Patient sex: M
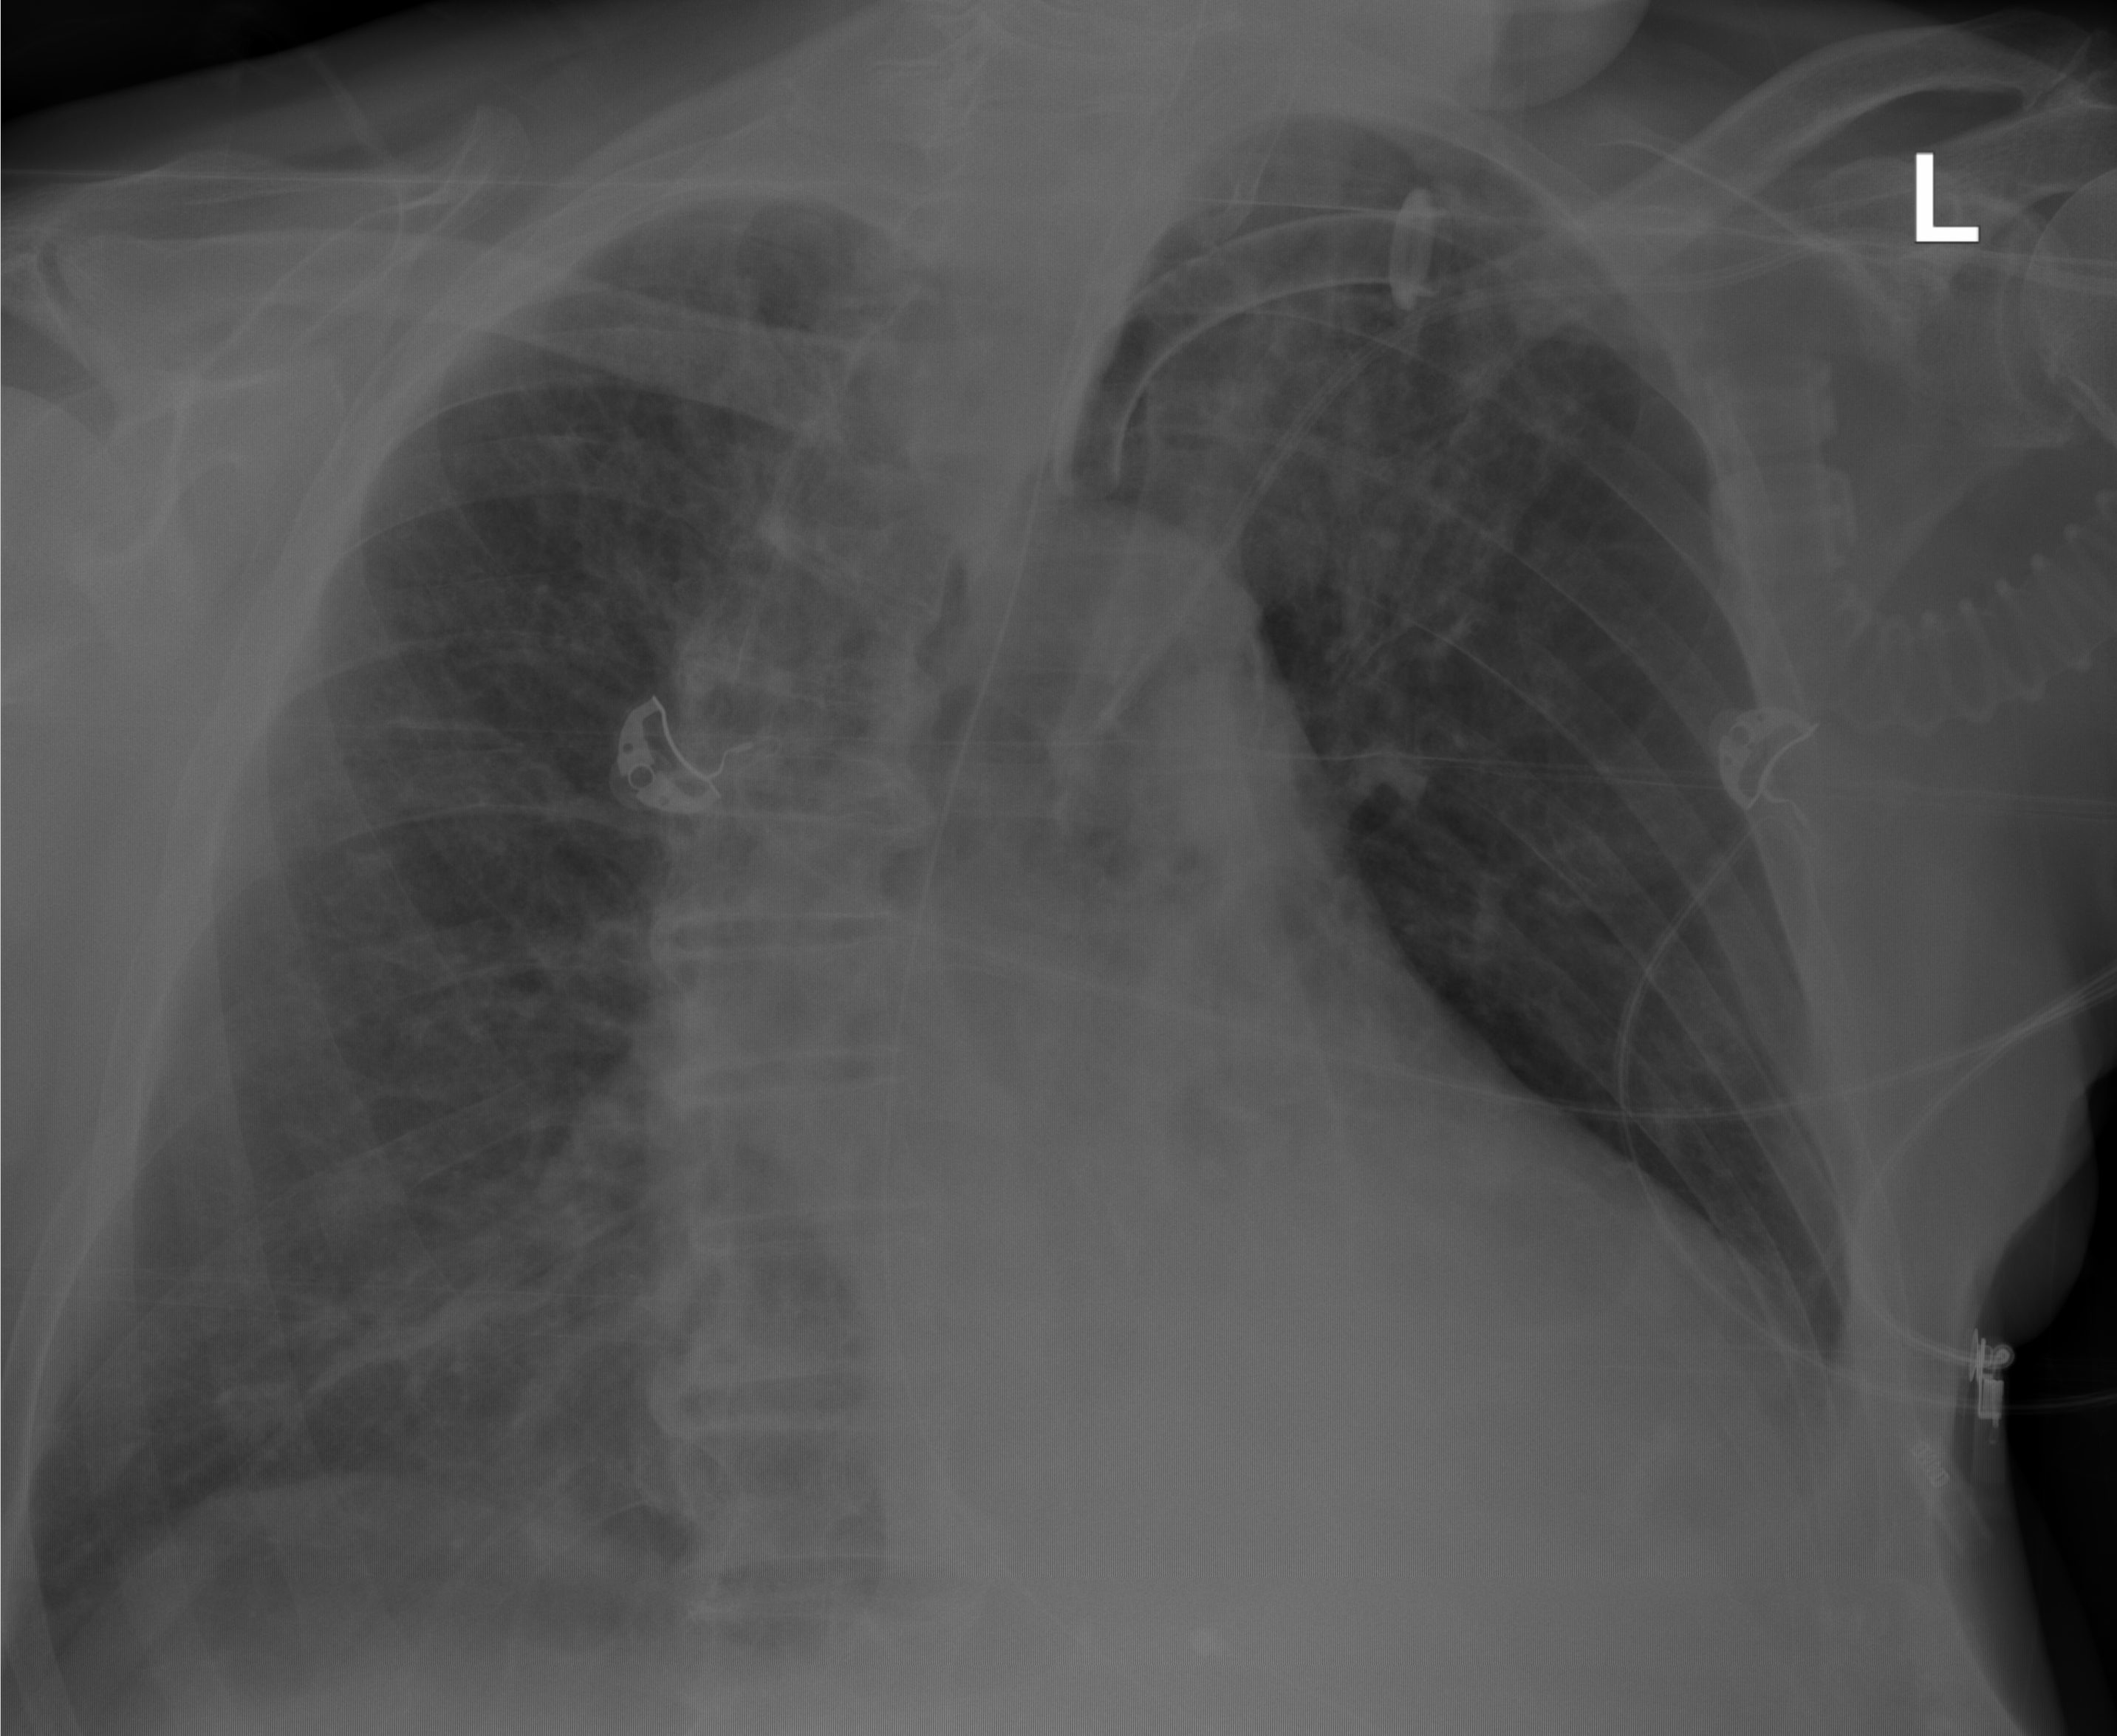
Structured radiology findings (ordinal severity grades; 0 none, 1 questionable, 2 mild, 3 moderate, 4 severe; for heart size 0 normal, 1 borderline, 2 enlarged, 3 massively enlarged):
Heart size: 2
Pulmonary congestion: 2
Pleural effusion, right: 2
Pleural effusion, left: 2
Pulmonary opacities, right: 0
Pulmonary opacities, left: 2
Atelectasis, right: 2
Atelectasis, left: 2